Question: I have created a long format dataframe
'''
Category Amount
1 Angry 0.00000010230325
2 Fear 0.00000007393743
3 Happy 0.99942147731781
4 Neutral 0.00057571416255
5 Sad 0.00000002021321
6 Surprise 0.00000260657316
'''
And the code is:
'''
library(tidyverse)
library(ggplot2)
# There are plenty of ways to reshape the data frame,
# but I think 'tidyr::gather()' is the easiest
dfr_long <- gather(dfr, key = "Category", value = "Amount")
ggplot(data = dfr_long, aes(x = Category, y = Amount)) +
geom_bar(stat = "identity")
'''
However, as you see in the image, only Happy gets plotted and the rest are all in same level. I even tried to change the ylim to c(-1,0.99) but the plot still looks the same. How can I fix this?

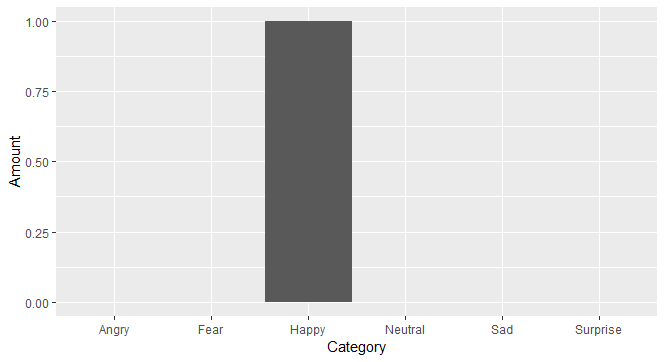
Answer: Since your claim against my comment was woefully incorrect:
'''
read.table(text="Category Amount
Angry 0.00000010230325
Fear 0.00000007393743
Happy 0.99942147731781
Neutral 0.00057571416255
Sad 0.00000002021321
Surprise 0.00000260657316", header=TRUE, stringsAsFactors=FALSE) -> dfr
ggplot(data = dfr, aes(x = Category, y = 100000000*Amount)) +
geom_bar(stat = "identity") +
scale_y_continuous(trans = "log10")
'''
<URL>
NOTE that ^^ and requires to make sure your readers do not misinterpret it.
This:
'''
ggplot(data = dfr, aes(x = Category, y = Amount)) +
geom_bar(stat = "identity") +
scale_y_continuous(trans = "sqrt")
'''
<URL>
is better but still requires you to do a substantial amount of labeling to ensure the data is not being misrepresented.
This:
'''
options(scipen = 999)
dplyr::arrange(dfr, desc(Amount)) %>%
mutate(Category = factor(Category, levels = Category)) %>%
mutate(txt_col = dplyr::case_when(
Category == "Happy" ~ "white",
TRUE ~ "black"
)) %>%
ggplot(aes(x = Category, y = 1)) +
geom_tile(aes(fill = Amount), color = "white", size=0.125) +
geom_text(aes(label = Amount, color = I(txt_col)), size=2.5) +
viridis::scale_fill_viridis(direction = -1) +
coord_equal() +
labs(
x = NULL, y = NULL
) +
hrbrthemes::theme_ipsum_rc(grid="") +
theme(axis.text.y = element_blank())
'''
<URL>
is an alternate way to show the data but it's no more effective than a basic, ordered table would be IMO.